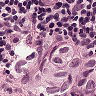
Metastatic tissue present: yes